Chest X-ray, AP view. Patient: 23 years old, sex F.
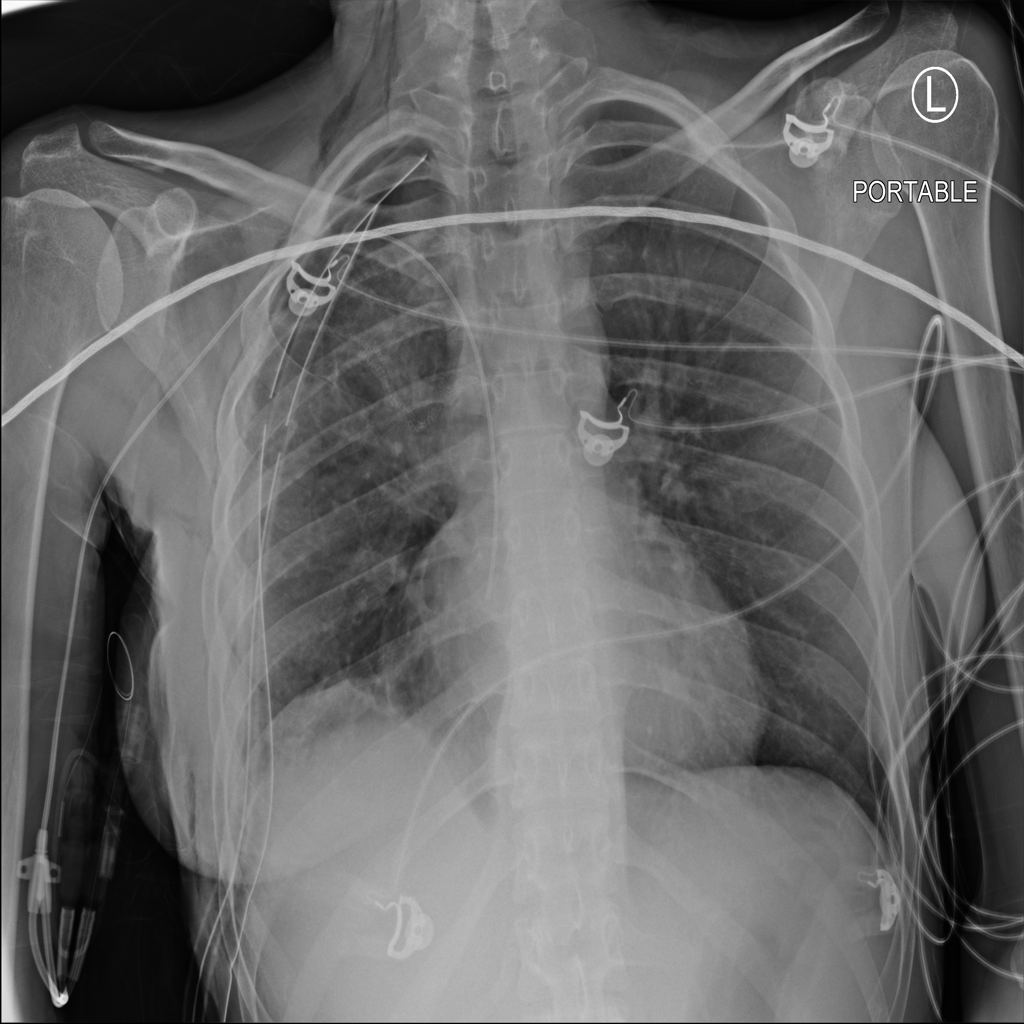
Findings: Cardiomegaly, Pneumothorax